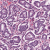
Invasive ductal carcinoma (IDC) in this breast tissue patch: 1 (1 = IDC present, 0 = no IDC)